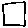
Label: square